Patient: sex M, age 38
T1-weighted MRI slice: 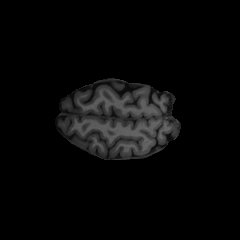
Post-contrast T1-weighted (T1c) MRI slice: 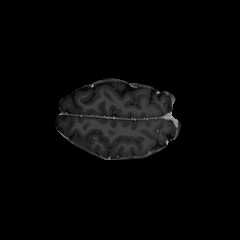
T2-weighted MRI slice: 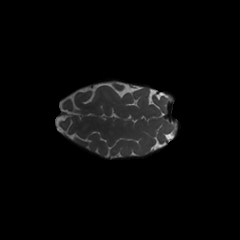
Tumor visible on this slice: no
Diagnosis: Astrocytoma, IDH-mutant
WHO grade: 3